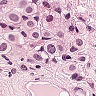
Metastatic tissue present: yes